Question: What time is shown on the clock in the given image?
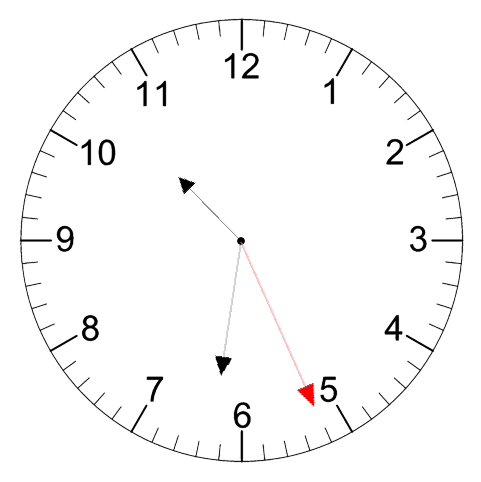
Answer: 10:31:26